Interaction volume radius: 5 \u00c5
Interaction volume height: 15 \u00c5
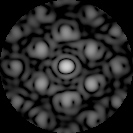
Disorder parameter: 0.4226